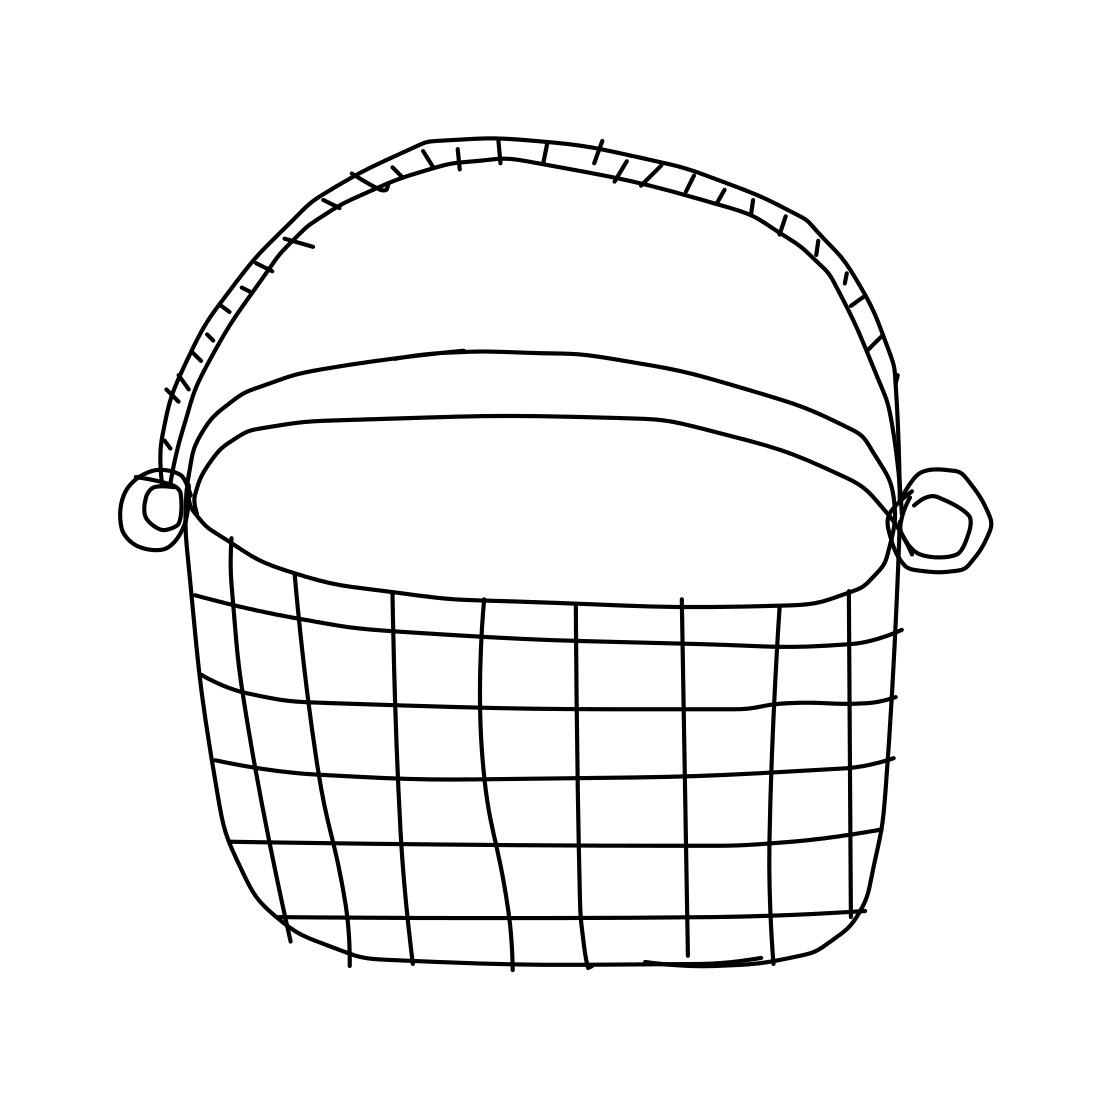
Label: basket